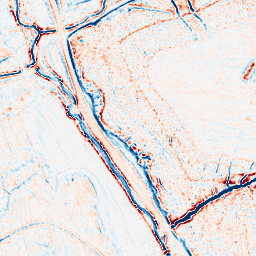
Category: edge_preserving
Decomposition family: bilateral
Decomposition parameters: d: 9
sigma_color: 100
sigma_space: 50
Upsampling method: quintic
Upsampling parameters: scale: 4
Upsampling scale: 4